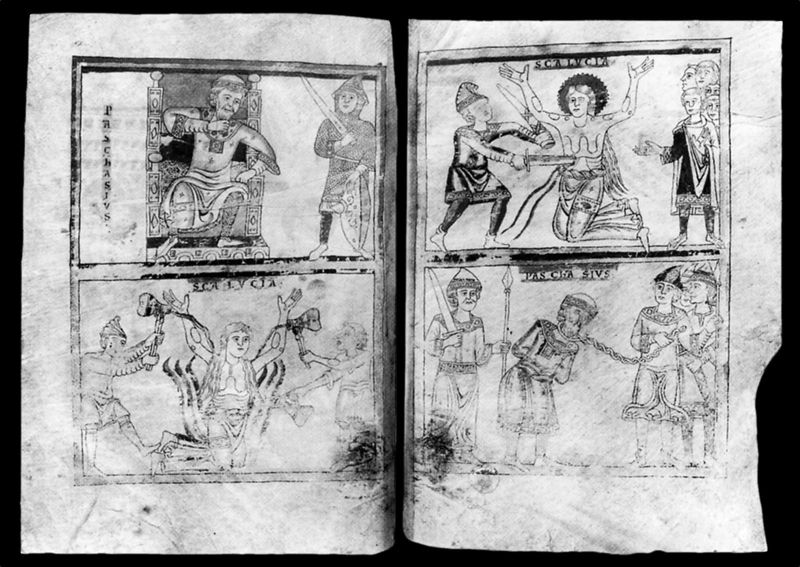
Titel: Lucia-Vita
Institution: Berlin, Staatsbibliothek Preußischer Kulturbesitz, Kupferstichkabinett
Schlagwörter: geschichte, bilder, kette, thron, buch, schwert, ritter, seiten, axt, töten, gefangener, erzählung, 4